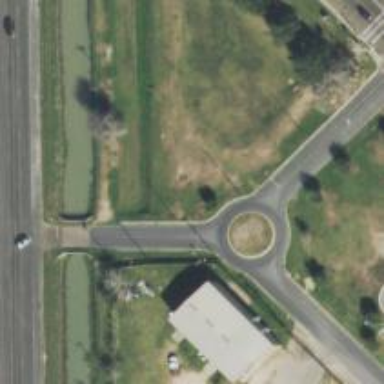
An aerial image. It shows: Residential road that intersects with roundabout.